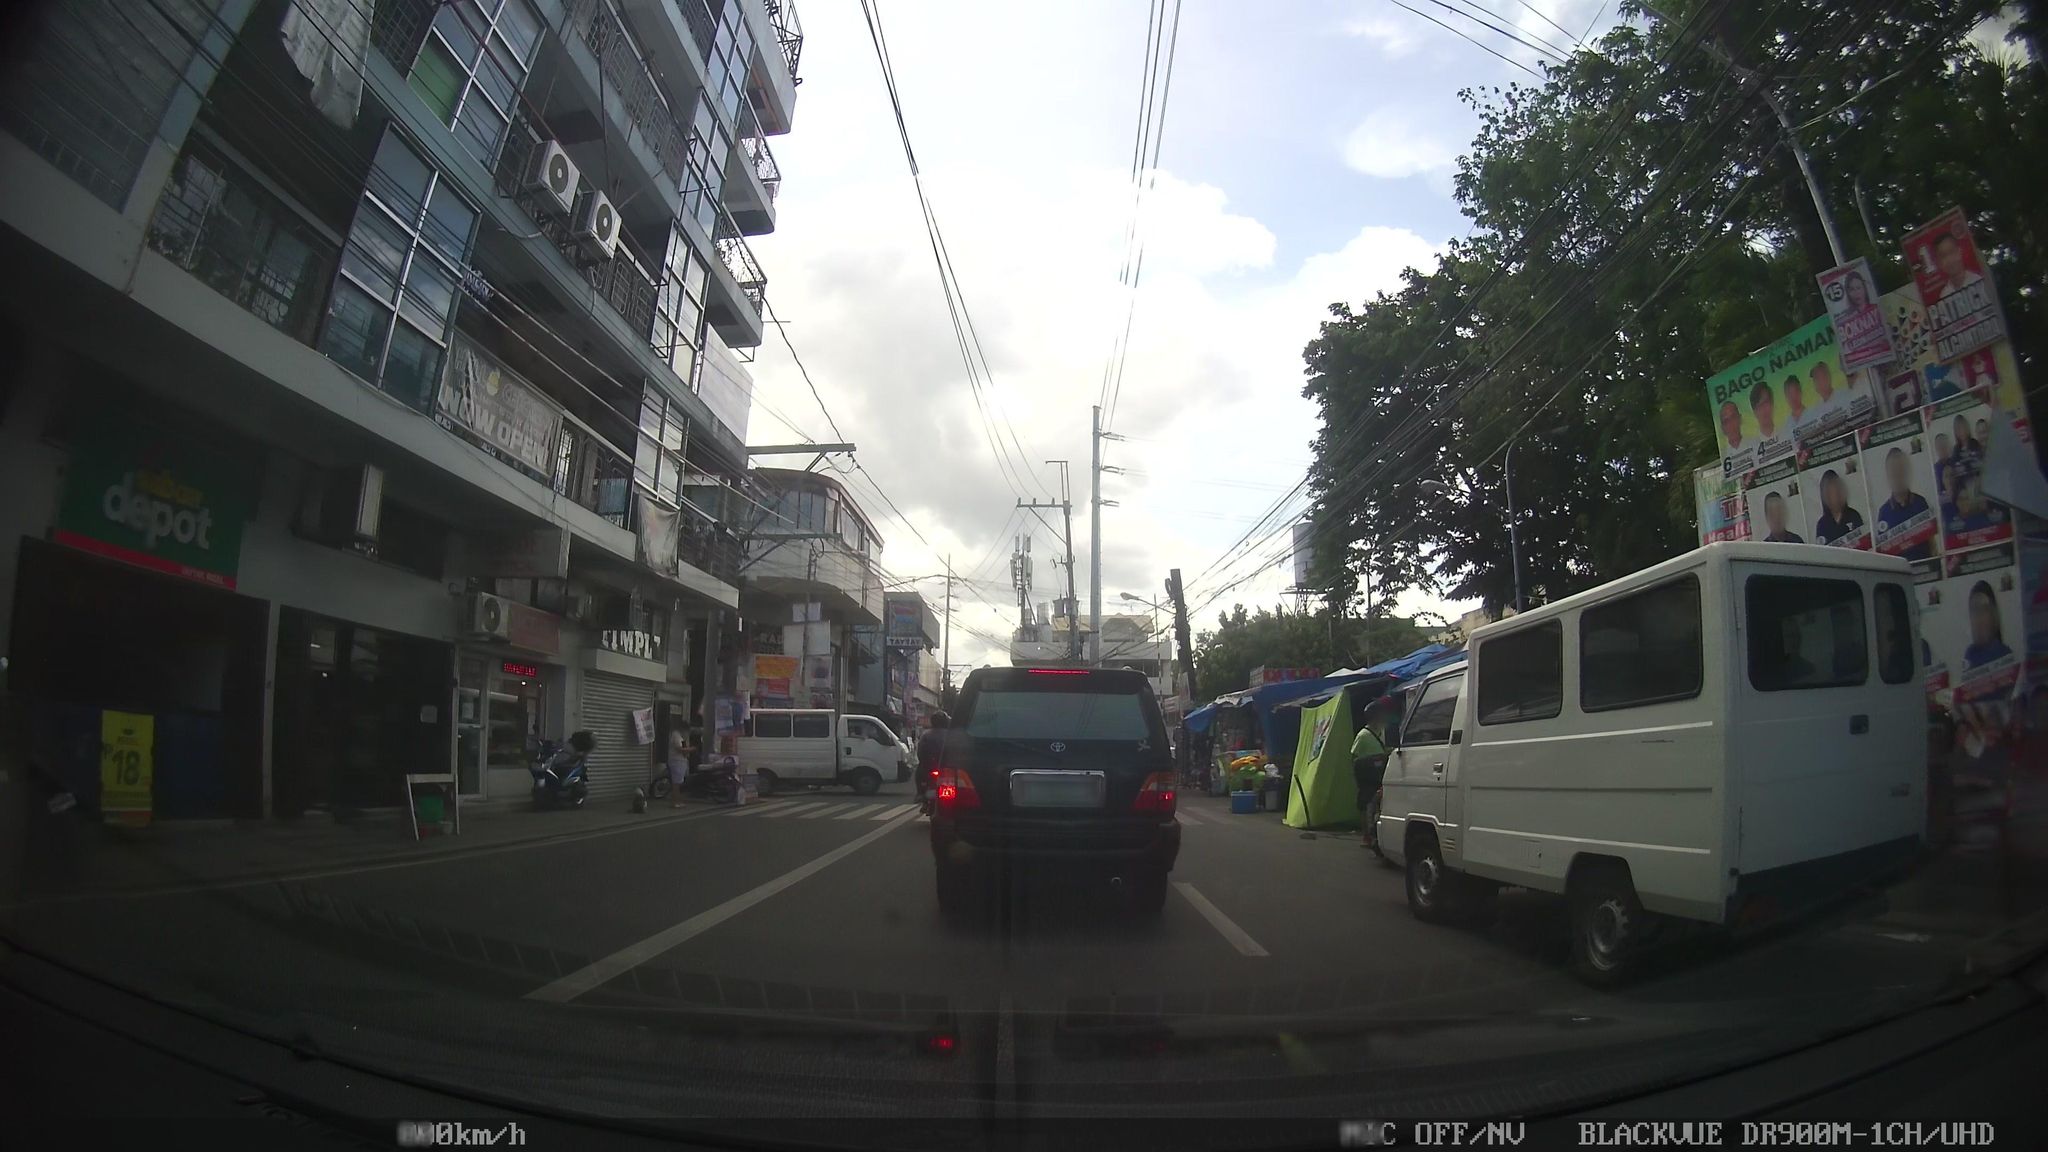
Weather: clear
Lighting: day
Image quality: good
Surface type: driving surface
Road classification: unclassified
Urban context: urban centre
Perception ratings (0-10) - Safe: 2.17, Lively: 8.29, Beautiful: 5.87, Boring: 1.92, Depressing: 3.59, Wealthy: 1.42